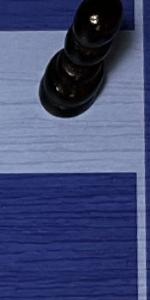
Label: Empty